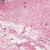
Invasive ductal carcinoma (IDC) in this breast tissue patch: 0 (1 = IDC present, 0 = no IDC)